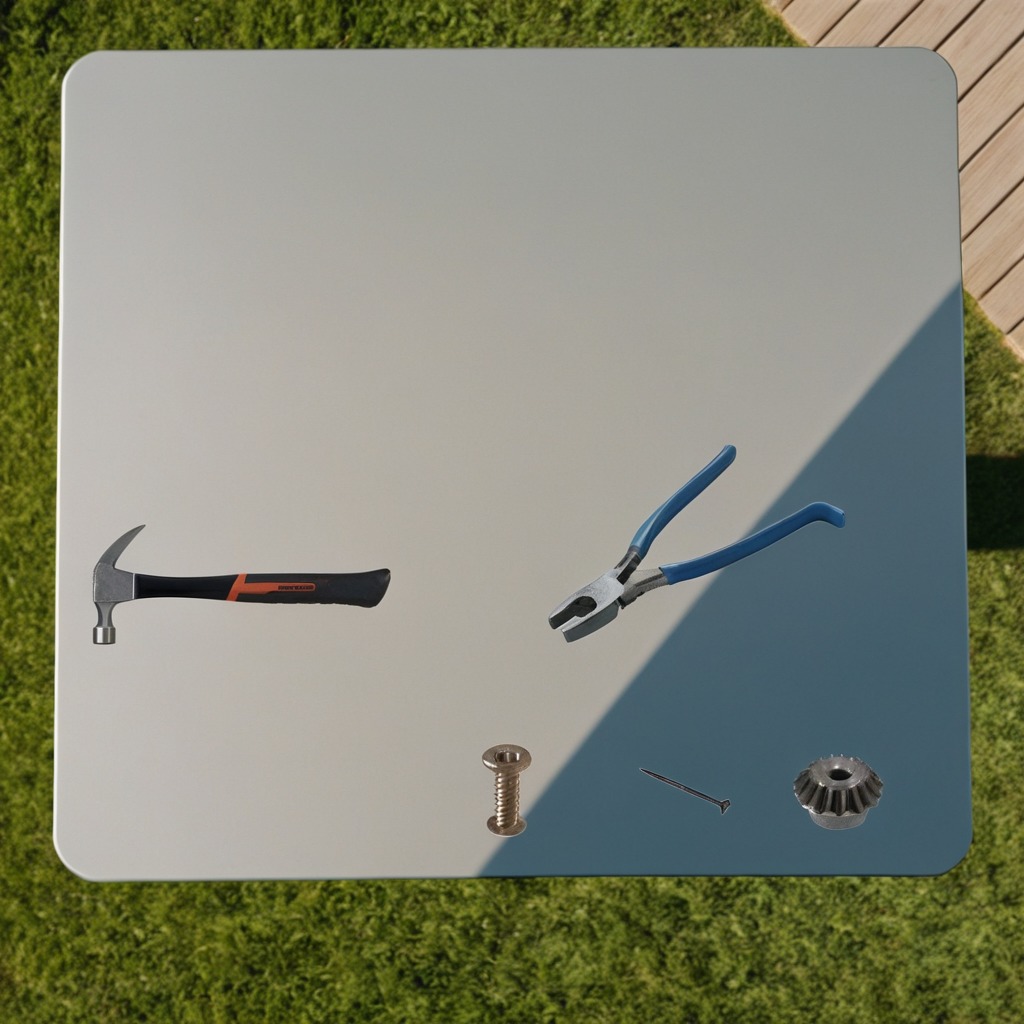
A gear with teeth, hammer, nail, screw, and pair of pliers are lying on the utility table.